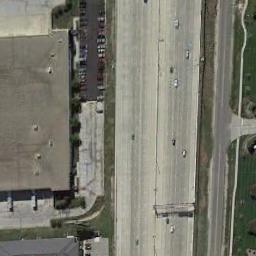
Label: freeway